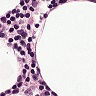
Metastatic tissue present: no